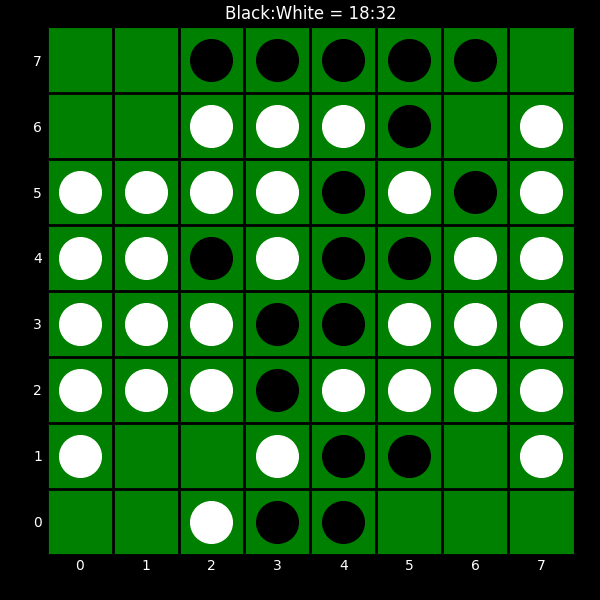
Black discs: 18
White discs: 32